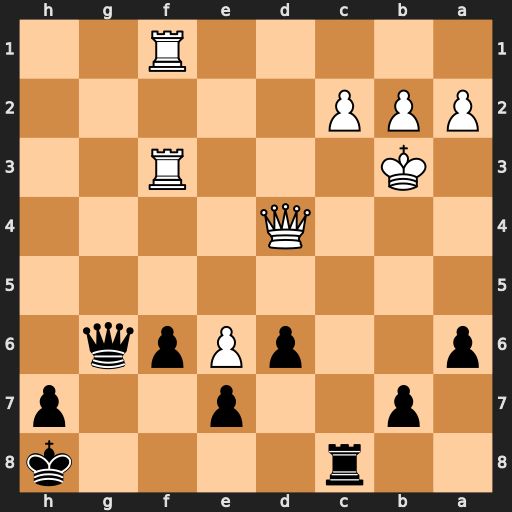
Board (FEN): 2r4k/1p2p2p/p2pPpq1/8/3Q4/1K3R2/PPP5/5R2
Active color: b
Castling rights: -
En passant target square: -
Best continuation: Qxc2+ Ka3 Rc4 Qxc4 Qxc4